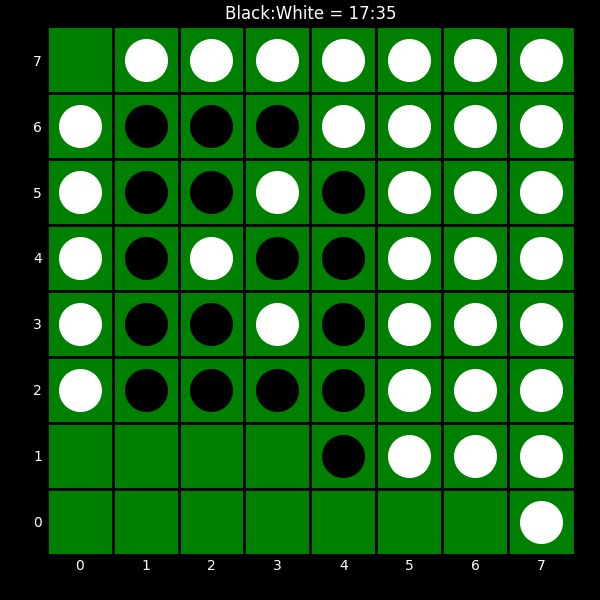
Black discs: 17
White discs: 35